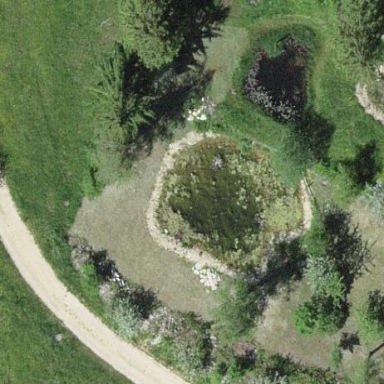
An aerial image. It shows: Pond with natural water.